Interaction volume radius: 10 \u00c5
Interaction volume height: 45 \u00c5
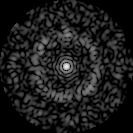
Disorder parameter: 0.8172